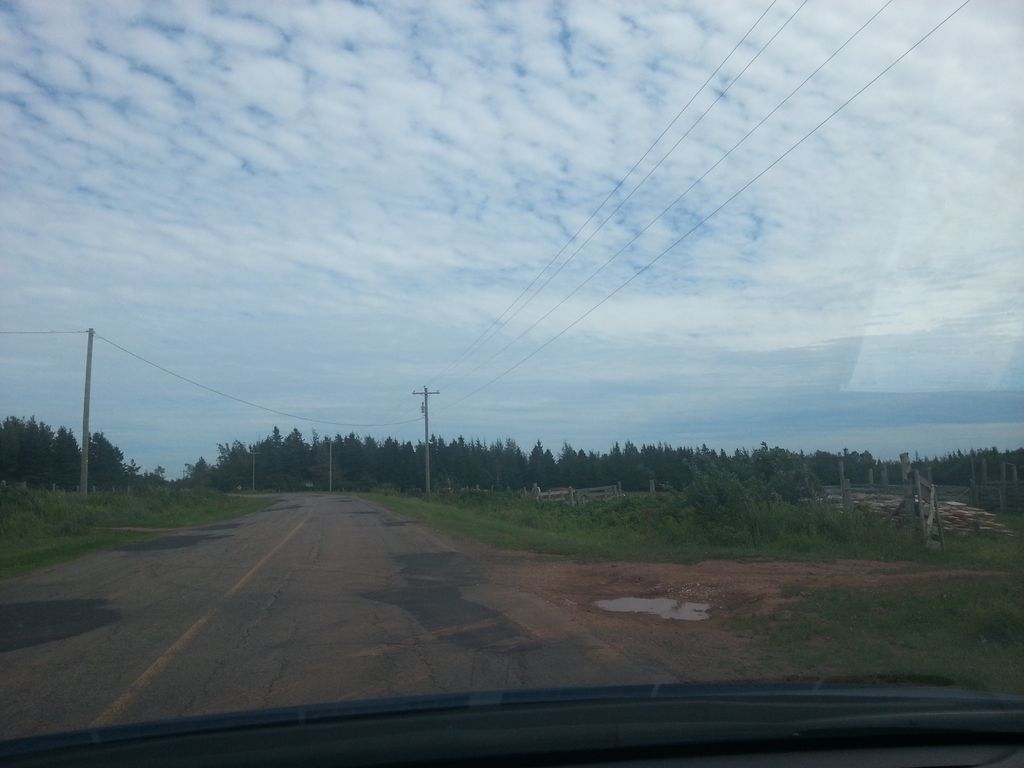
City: charlottetown